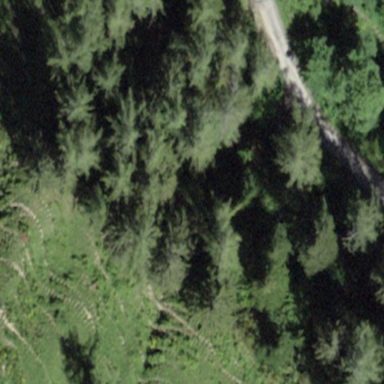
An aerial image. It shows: Woodland area with needle-leaved trees.